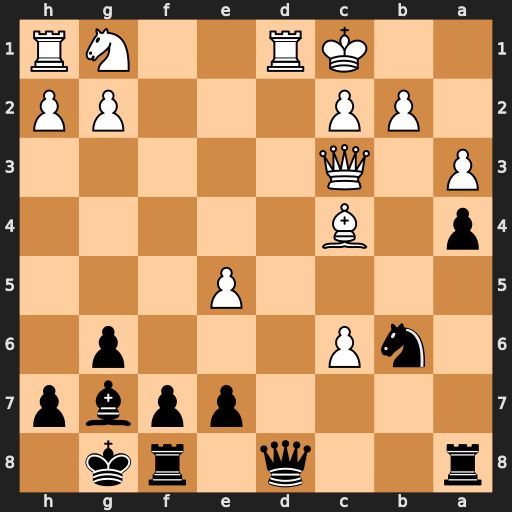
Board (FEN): r2q1rk1/4ppbp/1nP3p1/4P3/p1B5/P1Q5/1PP3PP/2KR2NR
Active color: b
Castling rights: -
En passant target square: -
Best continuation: Bh6+ Kb1 Qxd1+